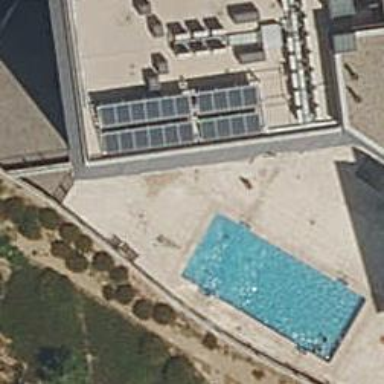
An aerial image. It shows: Swimming pool located in leisure land.